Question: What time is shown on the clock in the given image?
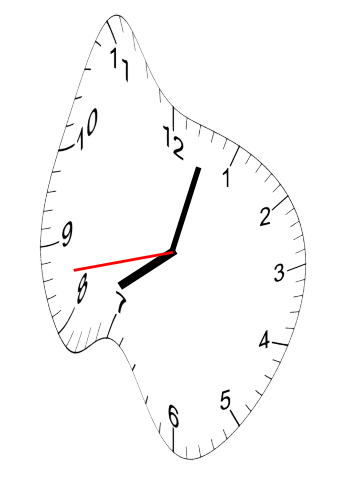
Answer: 08:02:43